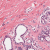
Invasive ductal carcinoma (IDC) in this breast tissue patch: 0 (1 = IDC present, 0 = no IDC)